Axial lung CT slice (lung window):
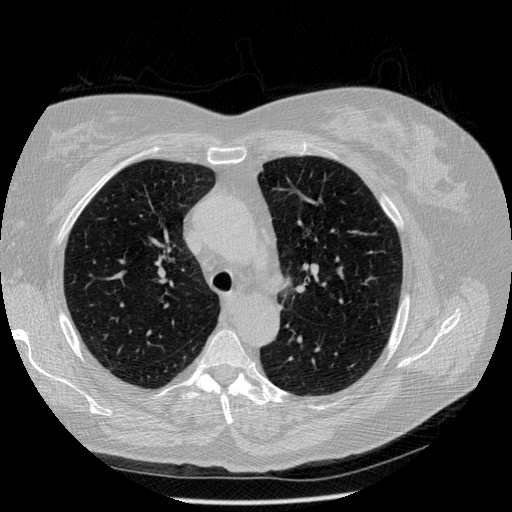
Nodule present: no